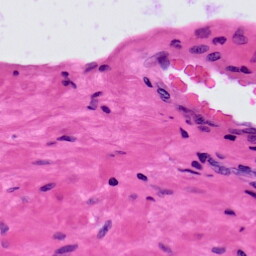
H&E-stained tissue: Prostate